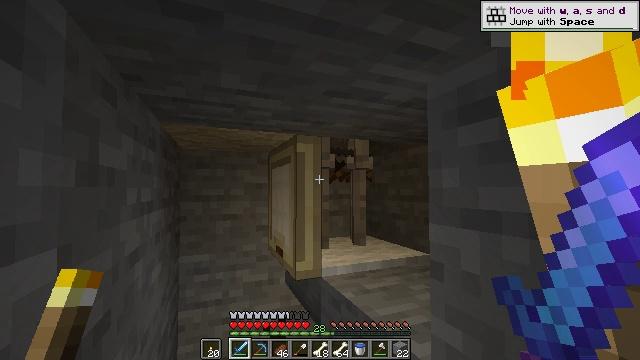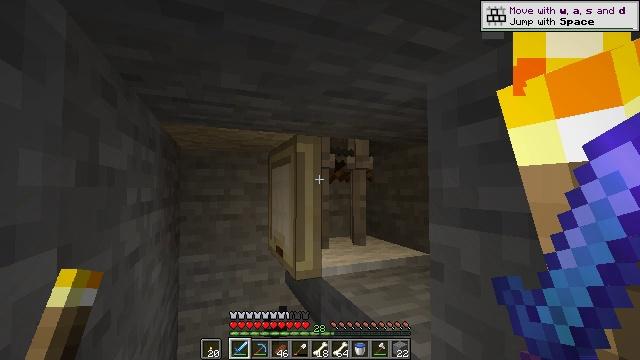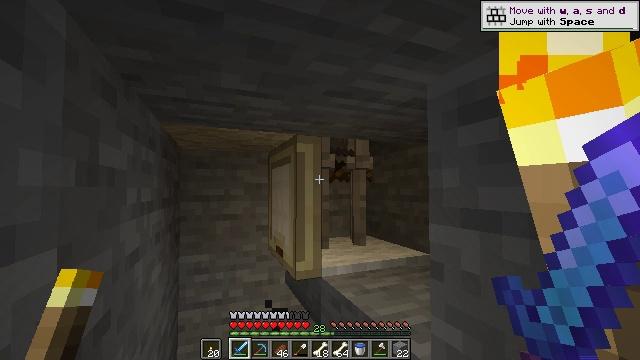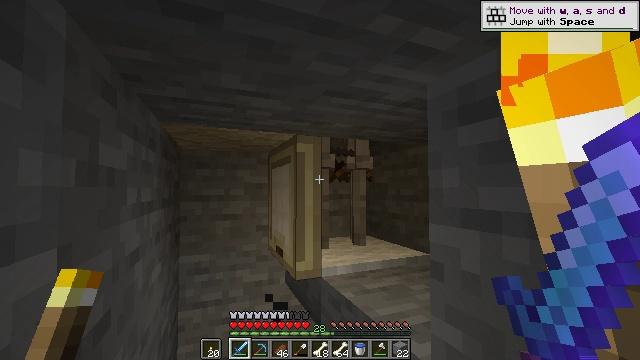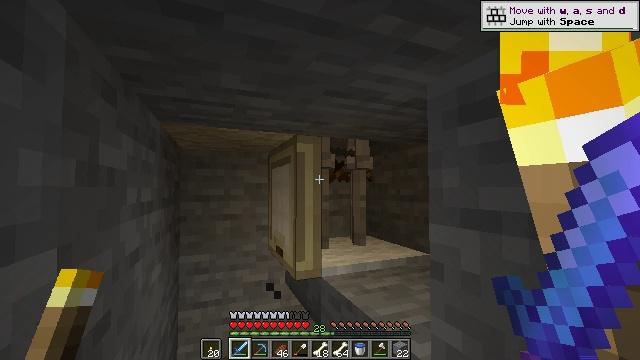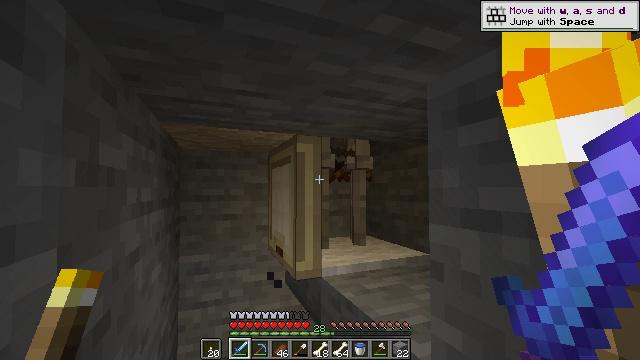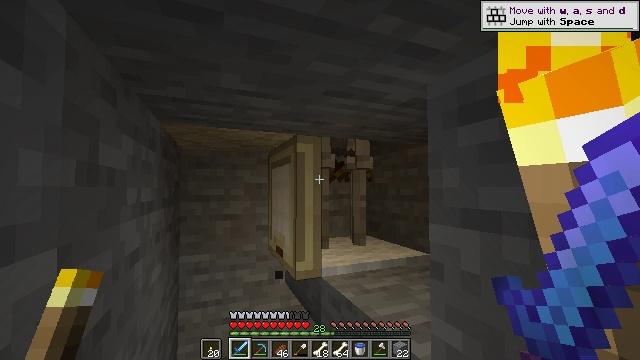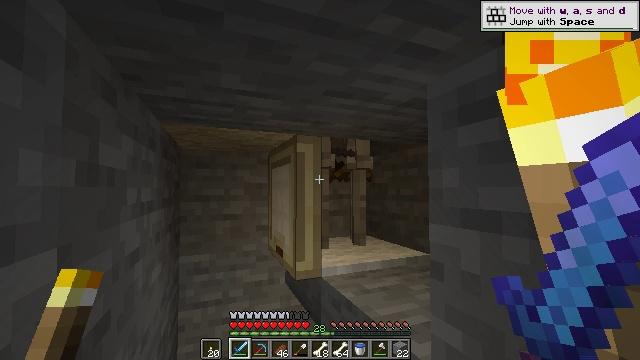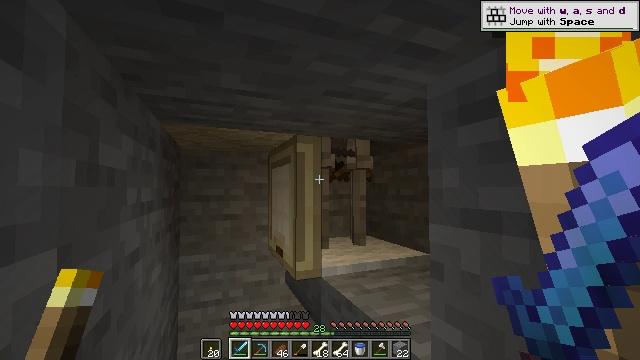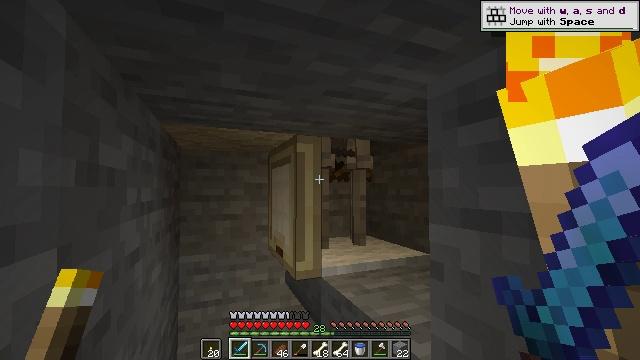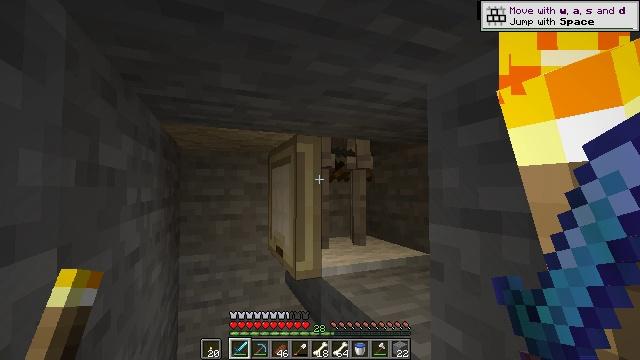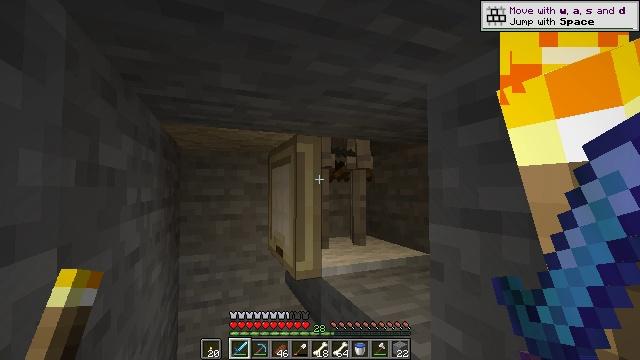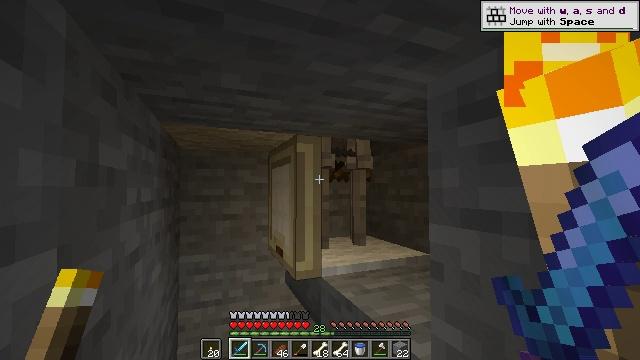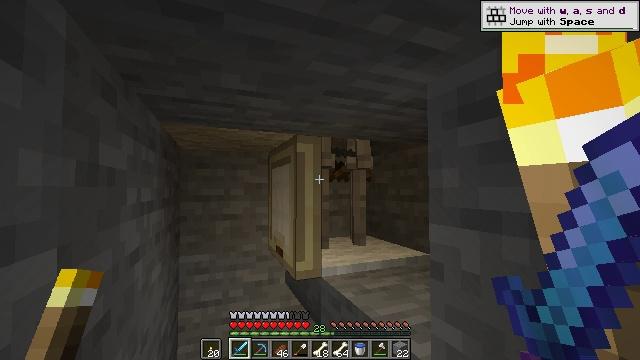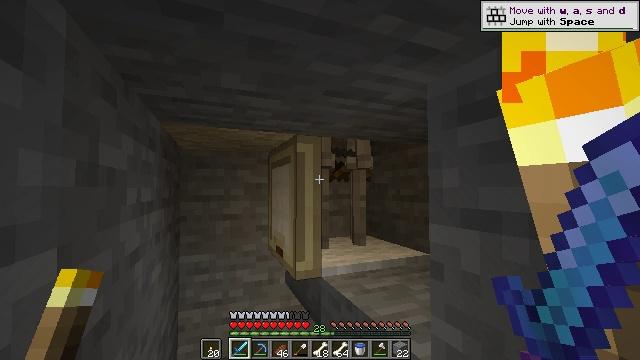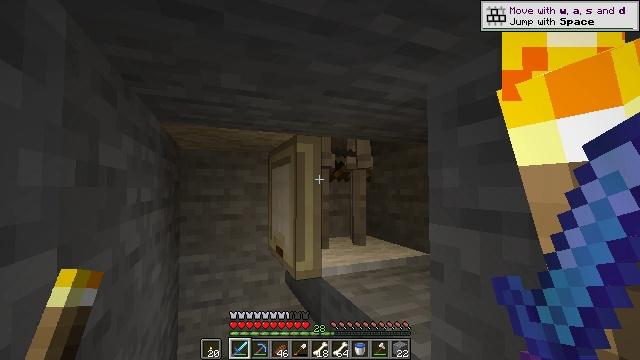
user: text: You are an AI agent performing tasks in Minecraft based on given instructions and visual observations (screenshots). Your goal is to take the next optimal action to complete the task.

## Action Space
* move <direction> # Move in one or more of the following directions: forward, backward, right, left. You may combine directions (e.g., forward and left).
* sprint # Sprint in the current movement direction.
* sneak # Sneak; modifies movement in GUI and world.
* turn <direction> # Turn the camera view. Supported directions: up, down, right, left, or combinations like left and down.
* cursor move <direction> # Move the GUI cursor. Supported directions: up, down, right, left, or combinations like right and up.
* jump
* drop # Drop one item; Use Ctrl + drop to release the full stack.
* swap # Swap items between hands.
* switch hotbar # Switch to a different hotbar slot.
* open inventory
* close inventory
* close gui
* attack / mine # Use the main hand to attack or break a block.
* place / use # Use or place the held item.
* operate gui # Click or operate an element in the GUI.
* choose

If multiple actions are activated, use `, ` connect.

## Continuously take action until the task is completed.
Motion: motion action
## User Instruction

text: Hunt the skeleton.
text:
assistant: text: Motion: no_op
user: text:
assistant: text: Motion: no_op
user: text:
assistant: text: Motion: no_op
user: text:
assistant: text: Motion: no_op
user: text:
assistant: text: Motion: no_op
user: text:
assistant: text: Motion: no_op
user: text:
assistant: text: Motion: no_op
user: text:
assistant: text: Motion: no_op
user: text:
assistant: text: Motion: no_op
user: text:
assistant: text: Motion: no_op
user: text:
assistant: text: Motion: no_op
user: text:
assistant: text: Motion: no_op
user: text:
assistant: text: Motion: no_op
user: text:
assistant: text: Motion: no_op
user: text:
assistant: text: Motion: no_op
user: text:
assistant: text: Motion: no_op
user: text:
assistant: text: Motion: no_op
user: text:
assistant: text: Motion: no_op
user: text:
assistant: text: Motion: no_op
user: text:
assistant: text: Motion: no_op
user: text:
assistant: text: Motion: no_op
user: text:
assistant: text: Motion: no_op
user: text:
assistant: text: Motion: no_op
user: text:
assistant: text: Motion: no_op
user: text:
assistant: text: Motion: no_op
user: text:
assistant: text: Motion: no_op
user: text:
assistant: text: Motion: no_op
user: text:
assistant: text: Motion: no_op
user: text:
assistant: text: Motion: no_op
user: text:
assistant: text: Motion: no_op